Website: walmart
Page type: account-selection
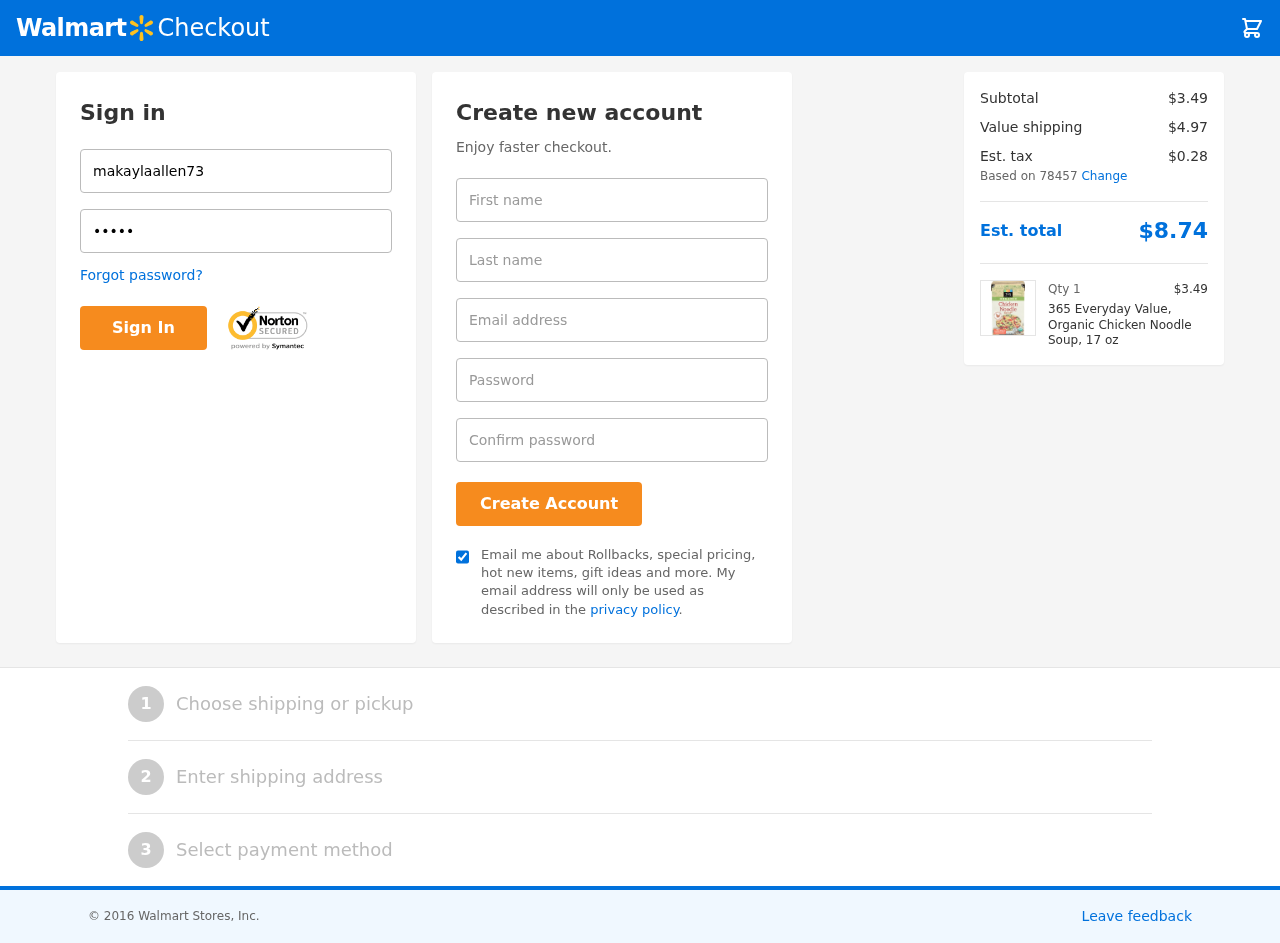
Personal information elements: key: PII_EMAIL
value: makaylaallen@hotmail.com
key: PII_FIRSTNAME
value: Makayla
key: PII_LASTNAME
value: Allen
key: PII_LOGIN_USERNAME
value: makaylaallen73
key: PII_POSTCODE
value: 78457
Product elements: key: PRODUCT1_NAME
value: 365 Everyday Value, Organic Chicken Noodle Soup, 17 oz
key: PRODUCT1_PRICE
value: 3.49
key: PRODUCT1_QUANTITY
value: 1
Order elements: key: ORDER_SUBTOTAL
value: $3.49
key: ORDER_SHIPPING_COST
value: $4.97
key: ORDER_TAX
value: $0.28
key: ORDER_TOTAL
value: $8.74